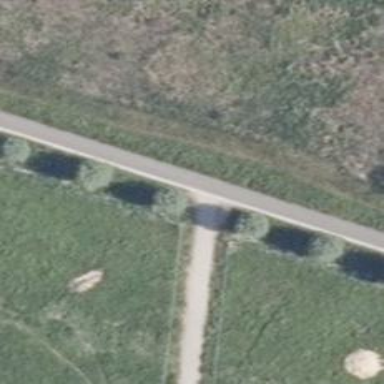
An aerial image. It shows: Path.